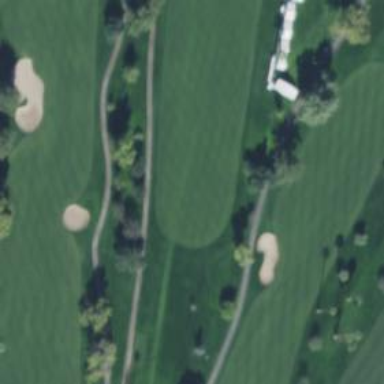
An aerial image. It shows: Golf hole.